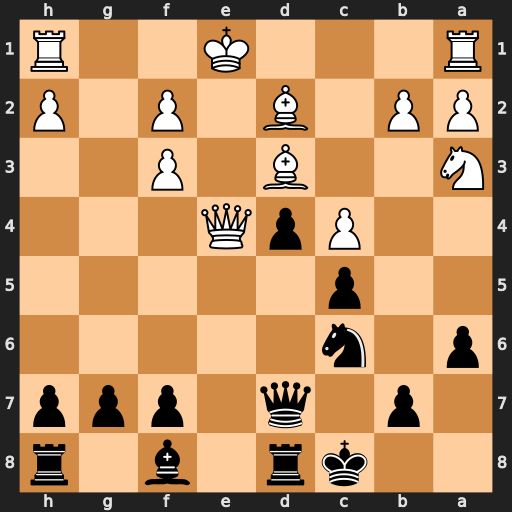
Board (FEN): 2kr1b1r/1p1q1ppp/p1n5/2p5/2PpQ3/N2B1P2/PP1B1P1P/R3K2R
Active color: b
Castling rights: KQ
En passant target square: -
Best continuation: Re8 O-O-O Rxe4